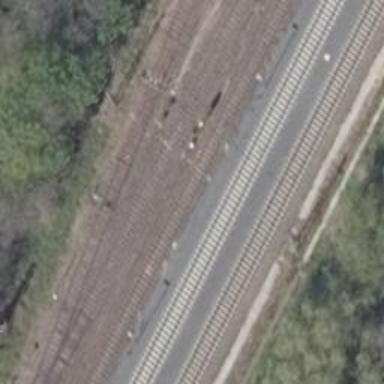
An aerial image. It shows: Railway signal.